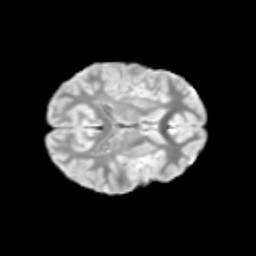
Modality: T2w
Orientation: axial
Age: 10
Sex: male
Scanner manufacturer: siemens
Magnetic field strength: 3 T
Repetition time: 3.8 s
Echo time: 0.07 s